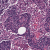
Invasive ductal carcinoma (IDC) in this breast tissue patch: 0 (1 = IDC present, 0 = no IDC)